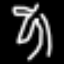
Label: palm tree